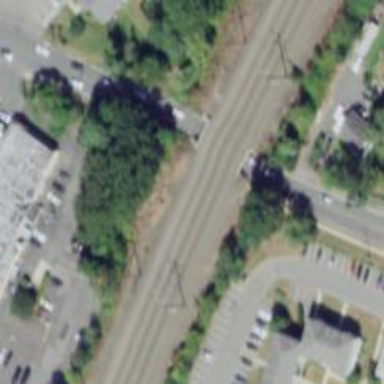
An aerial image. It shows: Bridge over electrified railway with contact lines.